You are looking at the unprocessed time series of a bearing vibration snapshot. Diagnose the bearing from this image, choosing from: normal, inner_race, outer_race, ball.
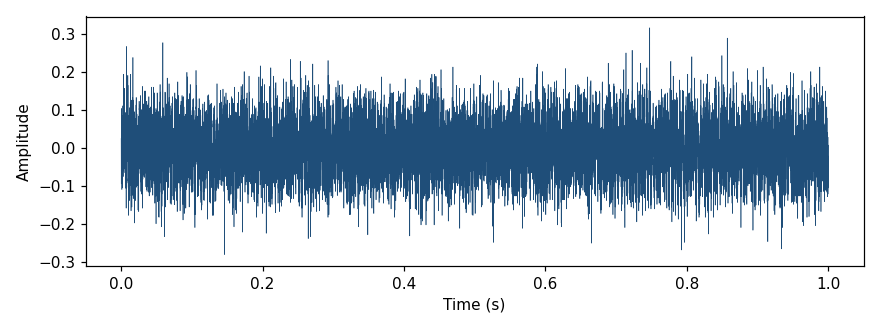
Answer: normal